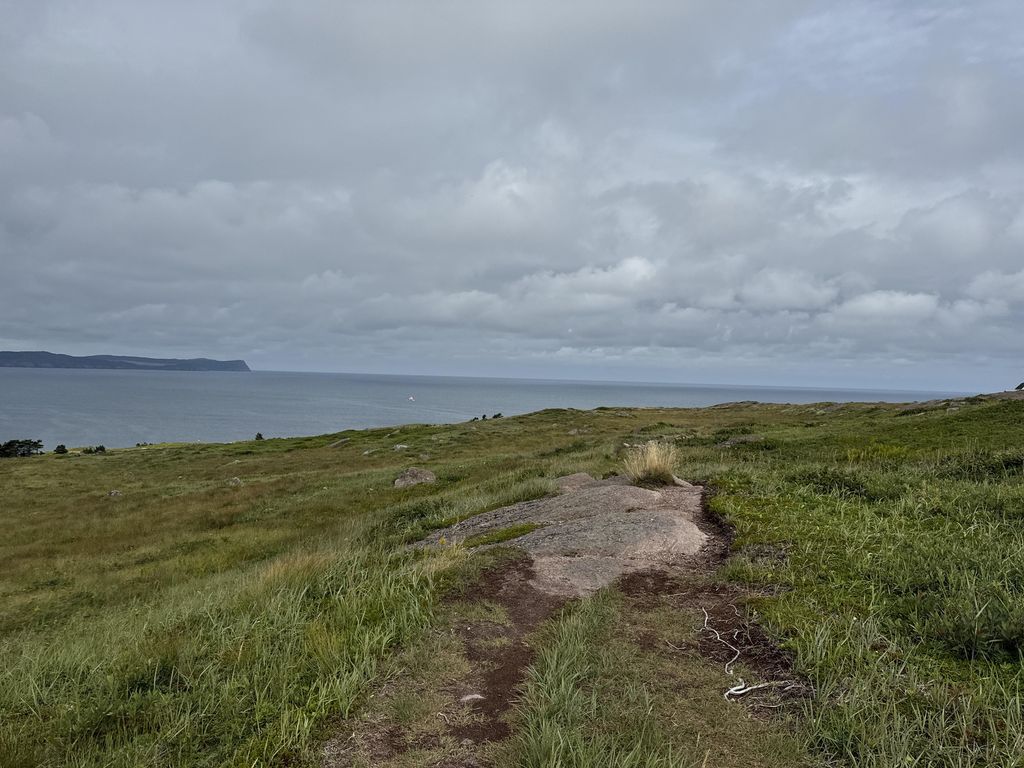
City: st_johns